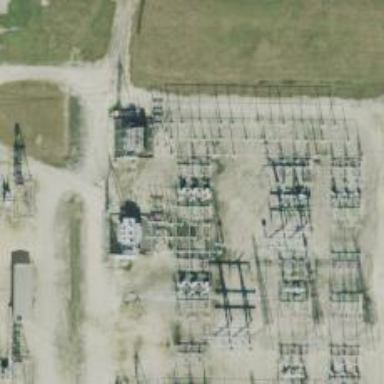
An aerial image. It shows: Switch for power supply.